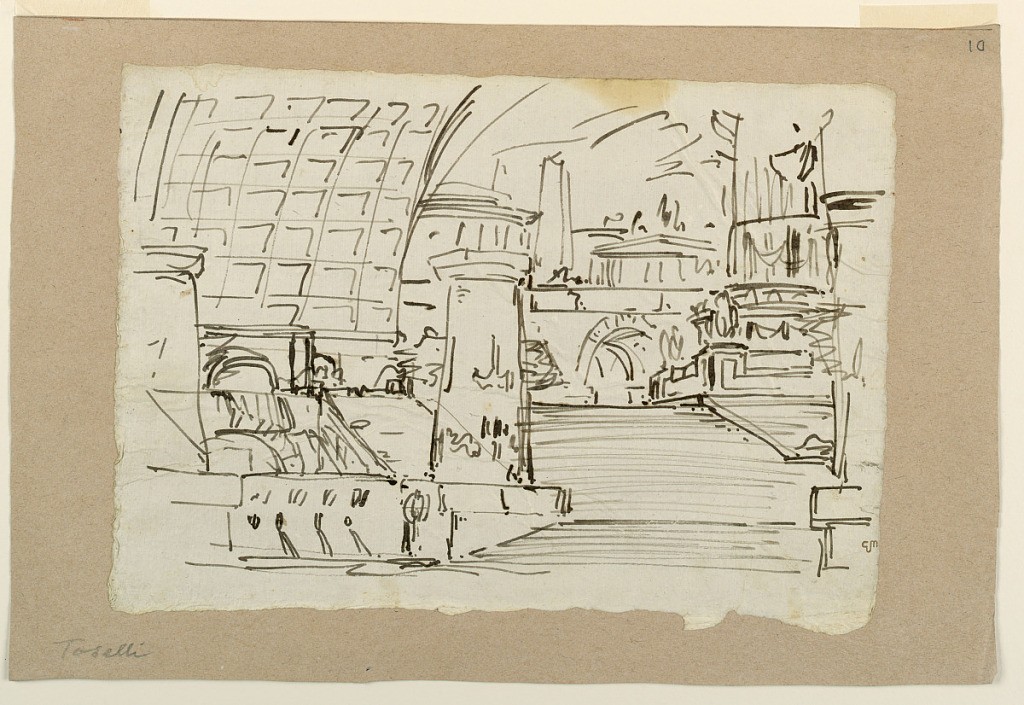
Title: Stage Design, Group of Antique Buildings
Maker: Angelo Toselli, ca. 1765? – 1826
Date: early 19th century
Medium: Pen and ink on paper
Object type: Drawing
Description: Horizontal rectangle. Group of stairs, columns, and buildings in antique character.